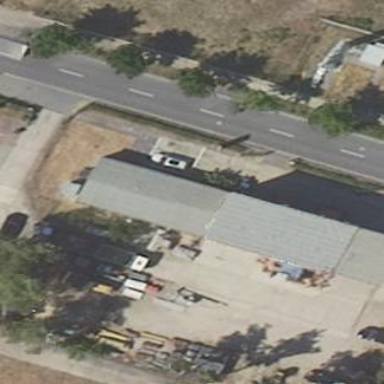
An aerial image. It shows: Commercial building.